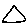
Label: triangle